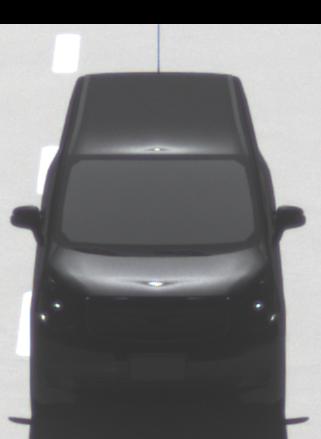
Make: Toyota
Model: Noah
Detailed model: Voxy R70G
Model produced from: 2007
Model produced until: 2013
Doors: 5
Color: black
Road condition: dry road
Daytime: midday
Contrast: high contrast